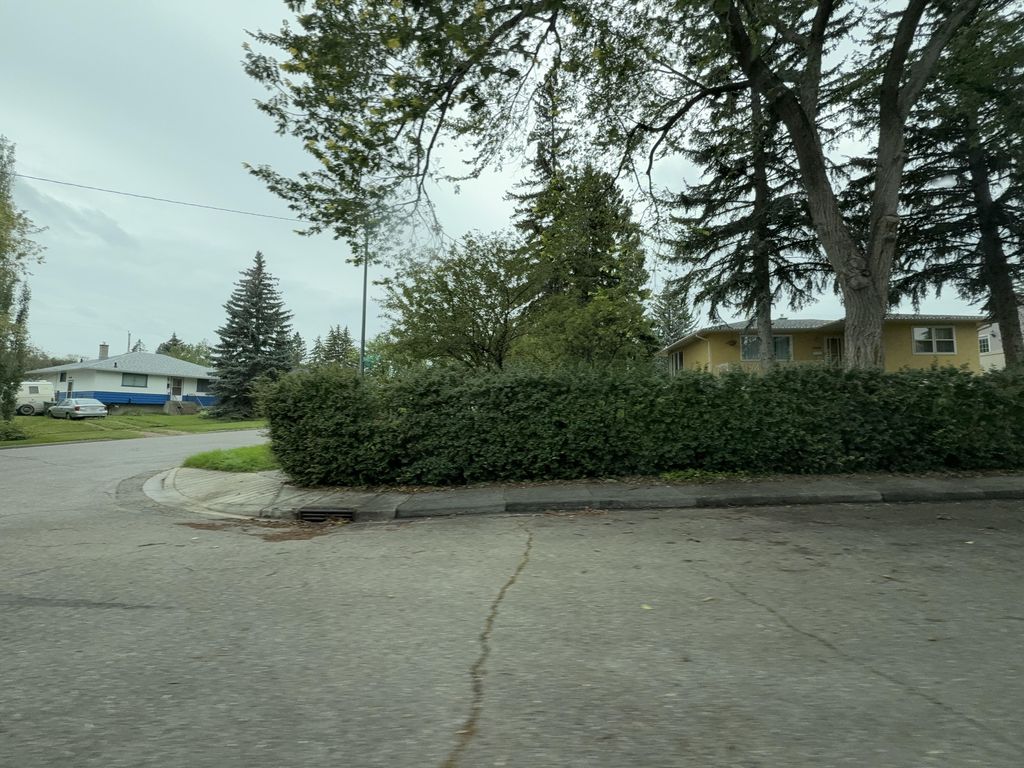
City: calgary